Aerial crown-view tile of a tropical tree (Barro Colorado Island, Panama), acquired 20250715:
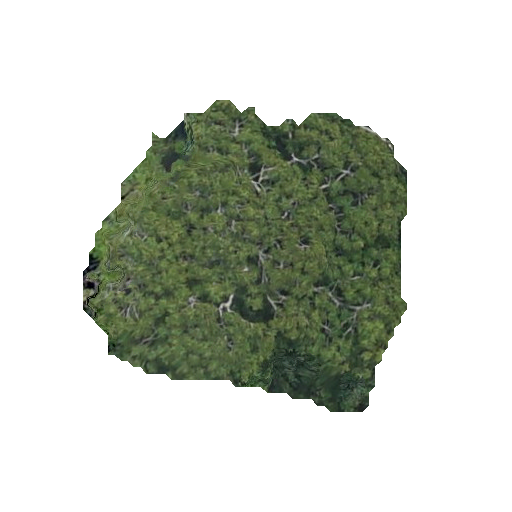
Species: Lonchocarpus heptaphyllus
GBIF accepted scientific name: Lonchocarpus heptaphyllus
Crown area: 112.117 m²